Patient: sex F, age 59
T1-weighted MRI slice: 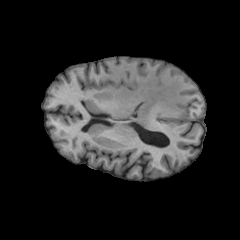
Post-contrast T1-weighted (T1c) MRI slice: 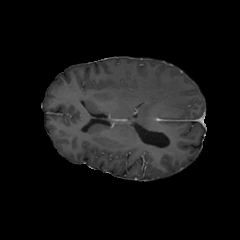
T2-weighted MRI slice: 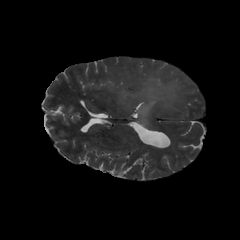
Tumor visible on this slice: yes
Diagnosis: Glioblastoma, IDH-wildtype
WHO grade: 4